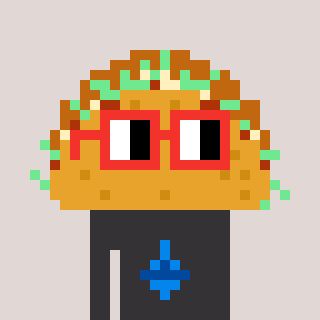
a pixel art character with square red glasses, a taco-shaped head and a grayscale-colored body on a warm background